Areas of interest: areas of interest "Youbang Plastic Hardware & Electrical Appliances Factory"
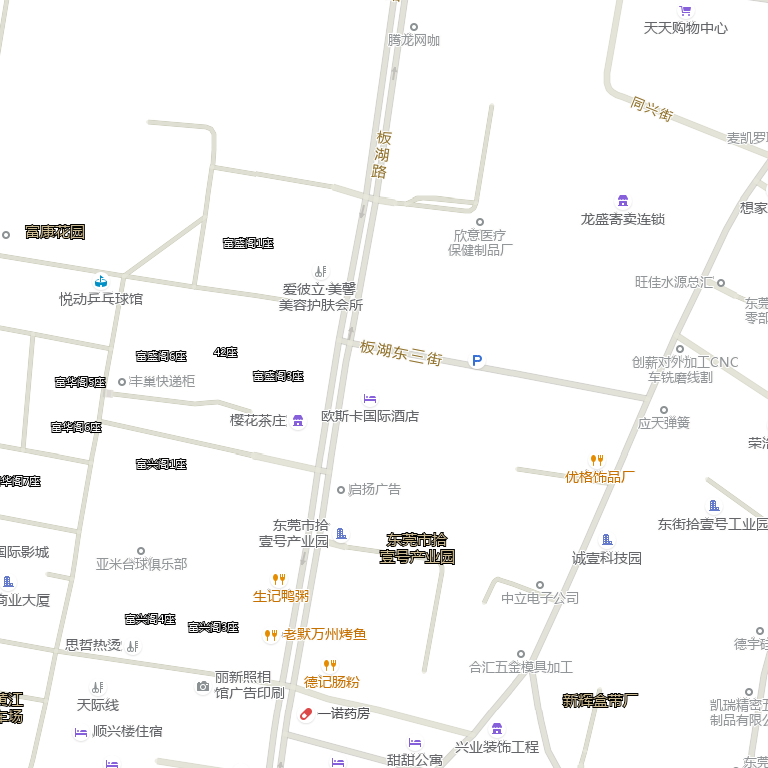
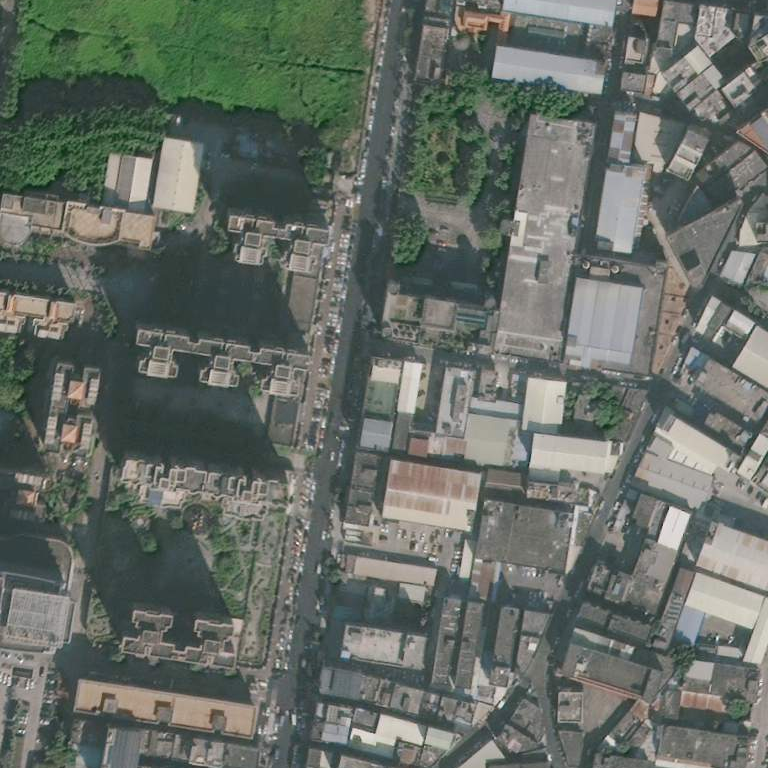